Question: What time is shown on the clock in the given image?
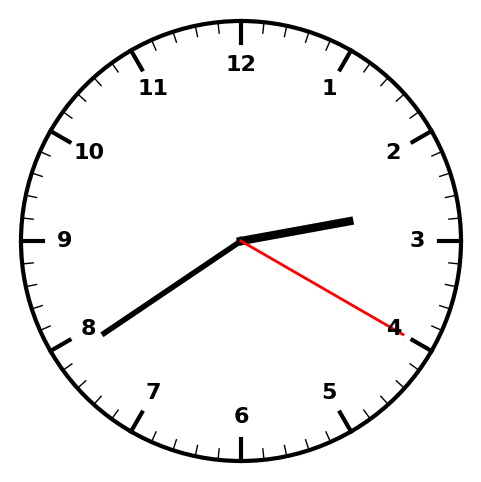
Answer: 02:39:20